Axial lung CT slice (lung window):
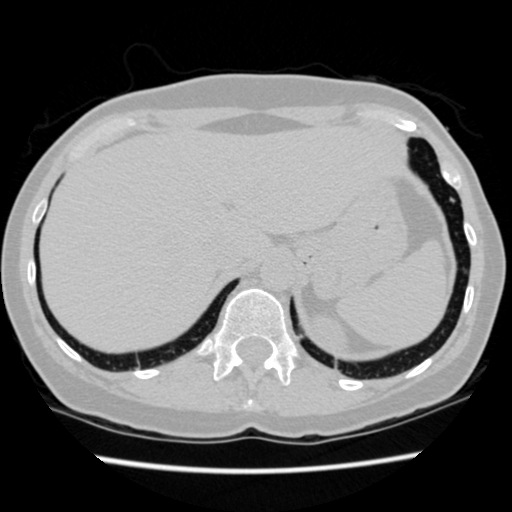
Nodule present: yes
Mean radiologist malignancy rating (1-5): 3